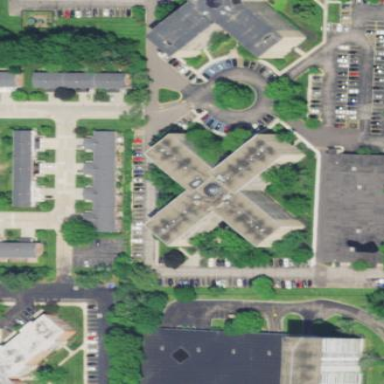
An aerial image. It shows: Building with flat roof.